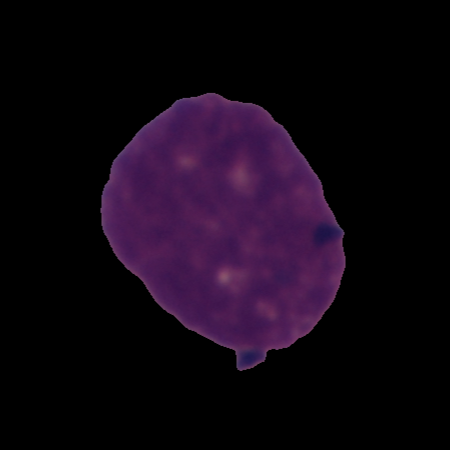
Label: cancer